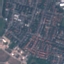
Label: Residential